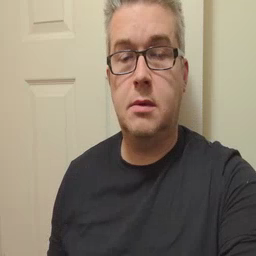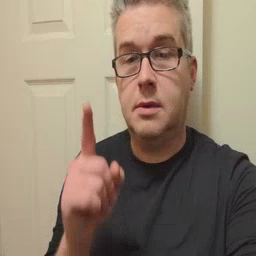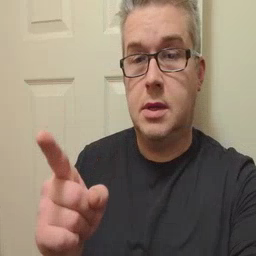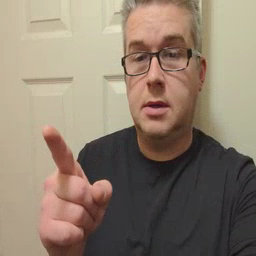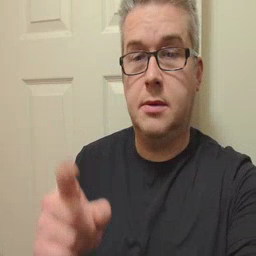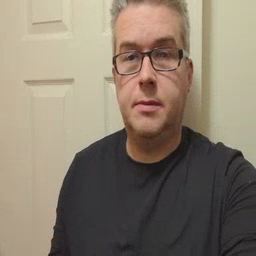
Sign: hesheit